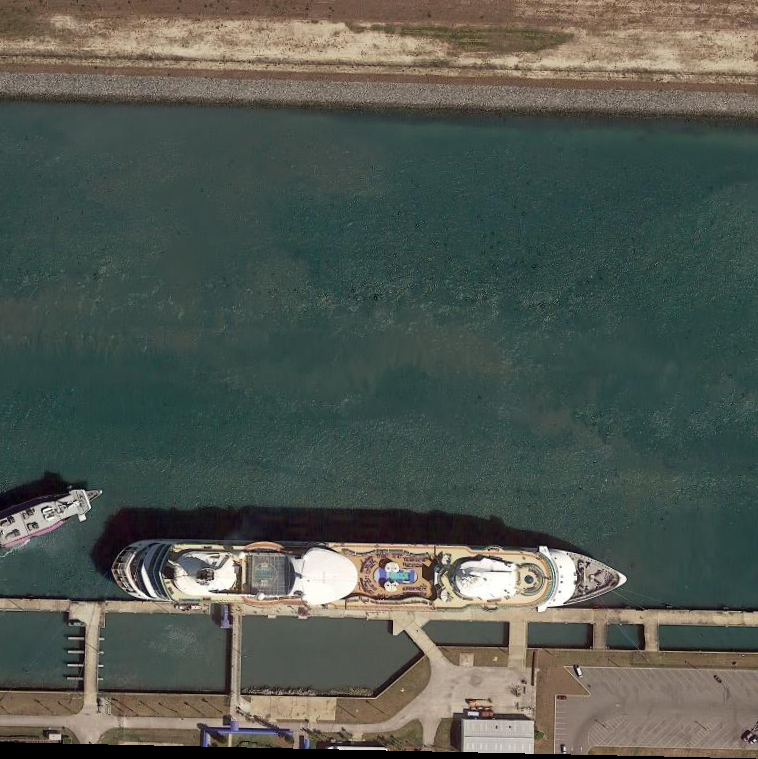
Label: Megayacht